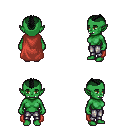
a pixel art fantasy rpg character, female body template, orc, green skin, maroon cape, metal pants, black short mohawk hairstyle, four views (front, back, left, right), 2x2 character sprite sheet, small pixel art, hard edges, no anti-aliasing